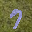
Label: 7